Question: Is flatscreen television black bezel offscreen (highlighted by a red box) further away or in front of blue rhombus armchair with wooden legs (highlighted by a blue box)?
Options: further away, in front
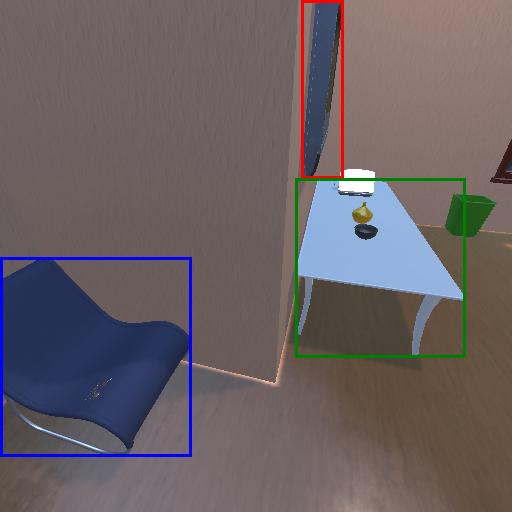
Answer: further away